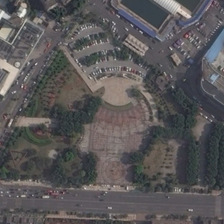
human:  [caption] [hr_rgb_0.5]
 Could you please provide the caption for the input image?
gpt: a lot of trees are planted around the square .

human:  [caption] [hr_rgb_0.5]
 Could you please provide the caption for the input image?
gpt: a large number of tall buildings have been built around the square .

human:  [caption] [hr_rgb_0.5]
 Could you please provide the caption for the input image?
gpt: a lot of trees are planted around the square .

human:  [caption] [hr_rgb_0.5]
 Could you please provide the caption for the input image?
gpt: a large number of tall buildings have been built around the square .

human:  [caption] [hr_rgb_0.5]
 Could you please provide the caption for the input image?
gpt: a lot of trees are planted around the square .